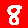
Digit: 8